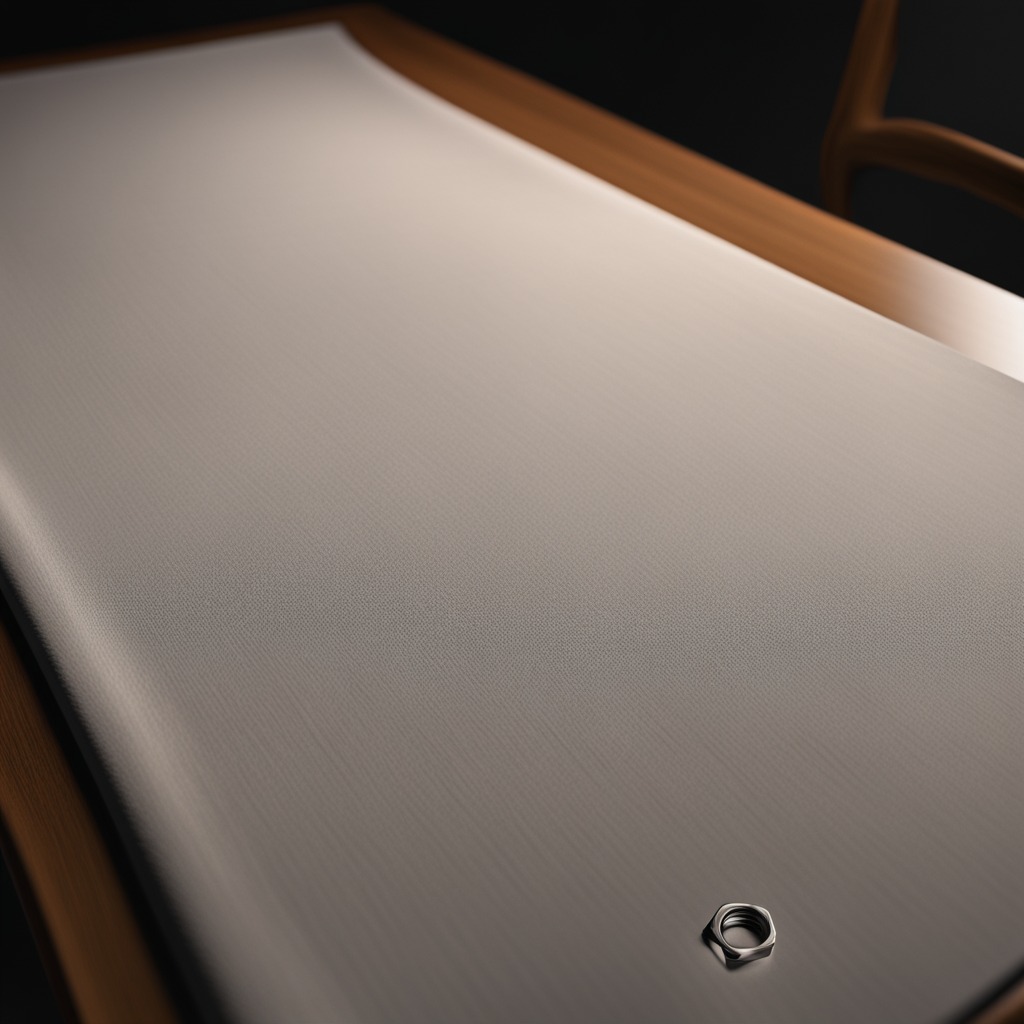
A metal nut lies on the wooden table.